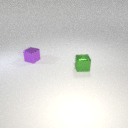
small purple metal cube behind small green metal cube